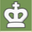
Piece: wK